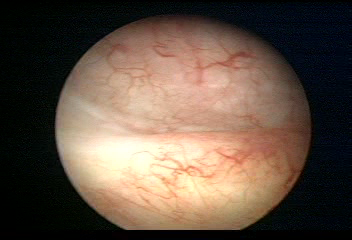
Modality: WLC
Class: Normal mucosa
Bladder cancer association: No